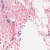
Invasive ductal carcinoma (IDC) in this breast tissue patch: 0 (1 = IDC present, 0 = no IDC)